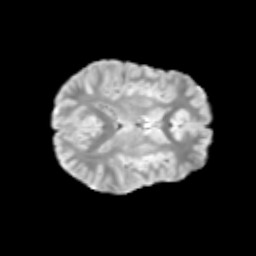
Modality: T2w
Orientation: axial
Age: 12
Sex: female
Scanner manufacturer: siemens
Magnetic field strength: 3 T
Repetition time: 3.8 s
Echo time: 0.07 s